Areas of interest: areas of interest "Taihe No. 2 High School"
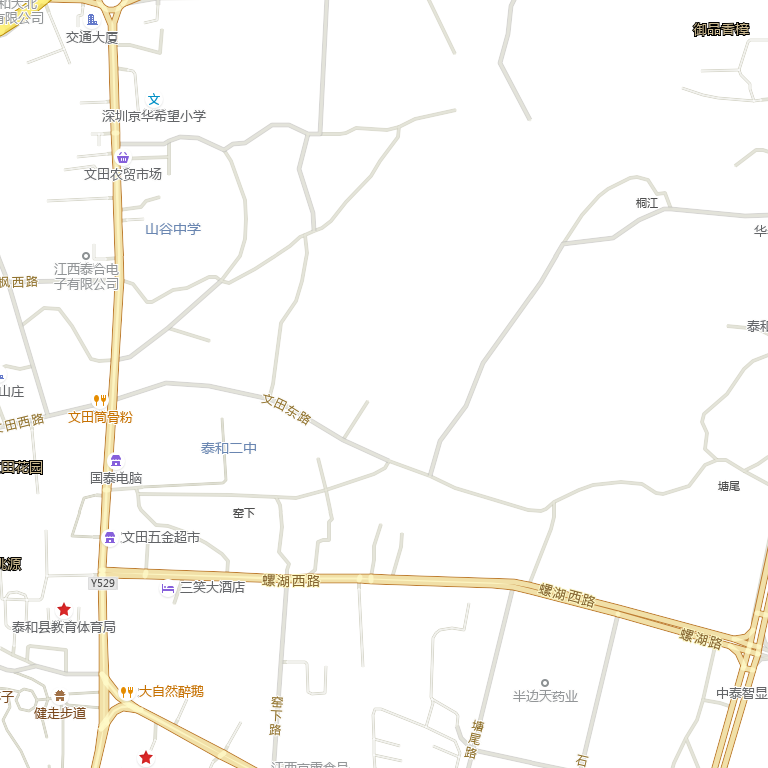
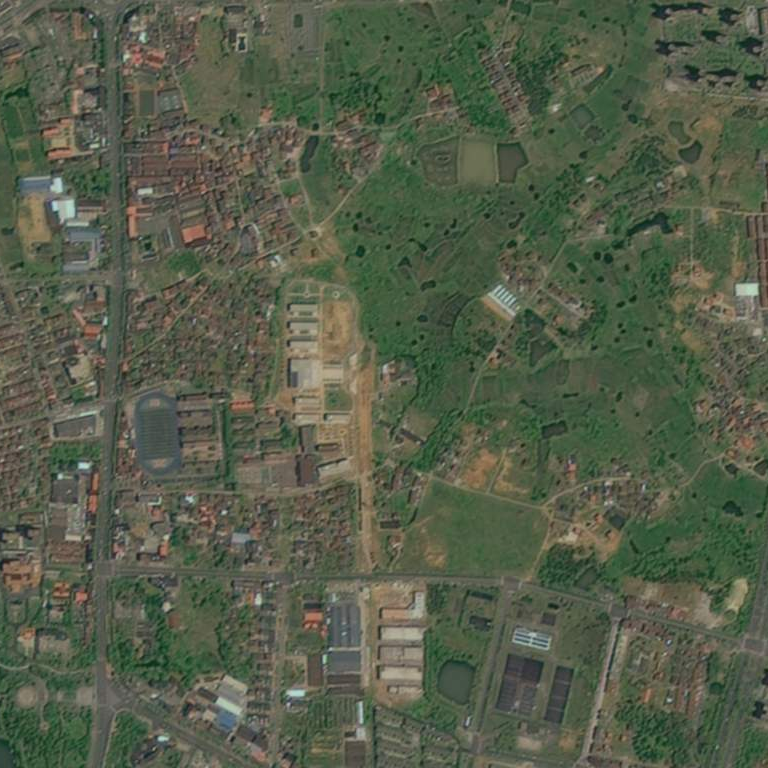